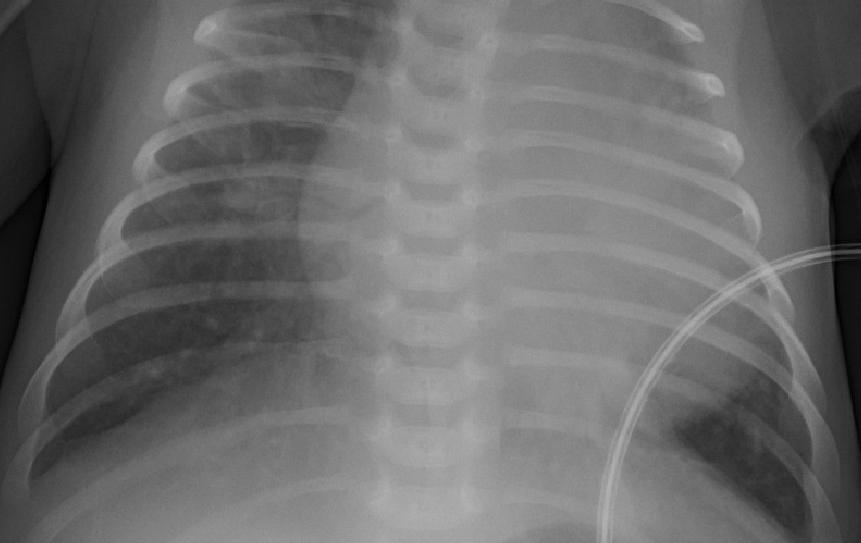
Diagnosis: PNEUMONIA